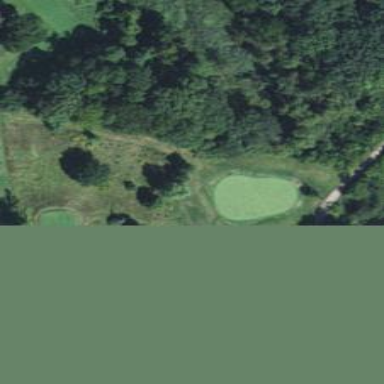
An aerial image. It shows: View of golf hole.